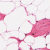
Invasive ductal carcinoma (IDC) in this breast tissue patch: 0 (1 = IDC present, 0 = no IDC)